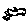
Label: bird